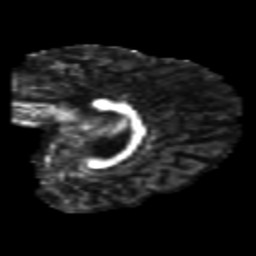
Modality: FA
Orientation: sagittal
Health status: healthy
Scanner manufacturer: philips
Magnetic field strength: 3 T
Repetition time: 6.964 s
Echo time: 0.092 s